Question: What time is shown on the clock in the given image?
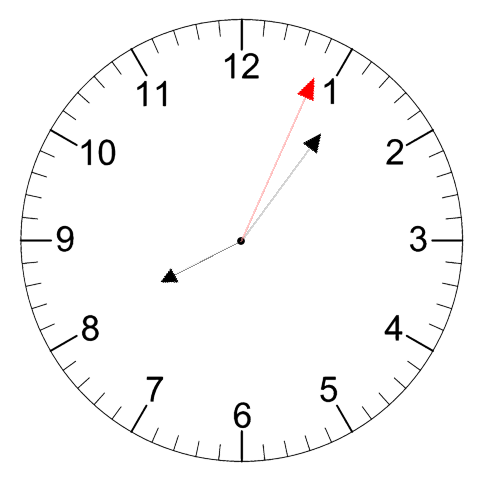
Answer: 08:06:04